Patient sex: M
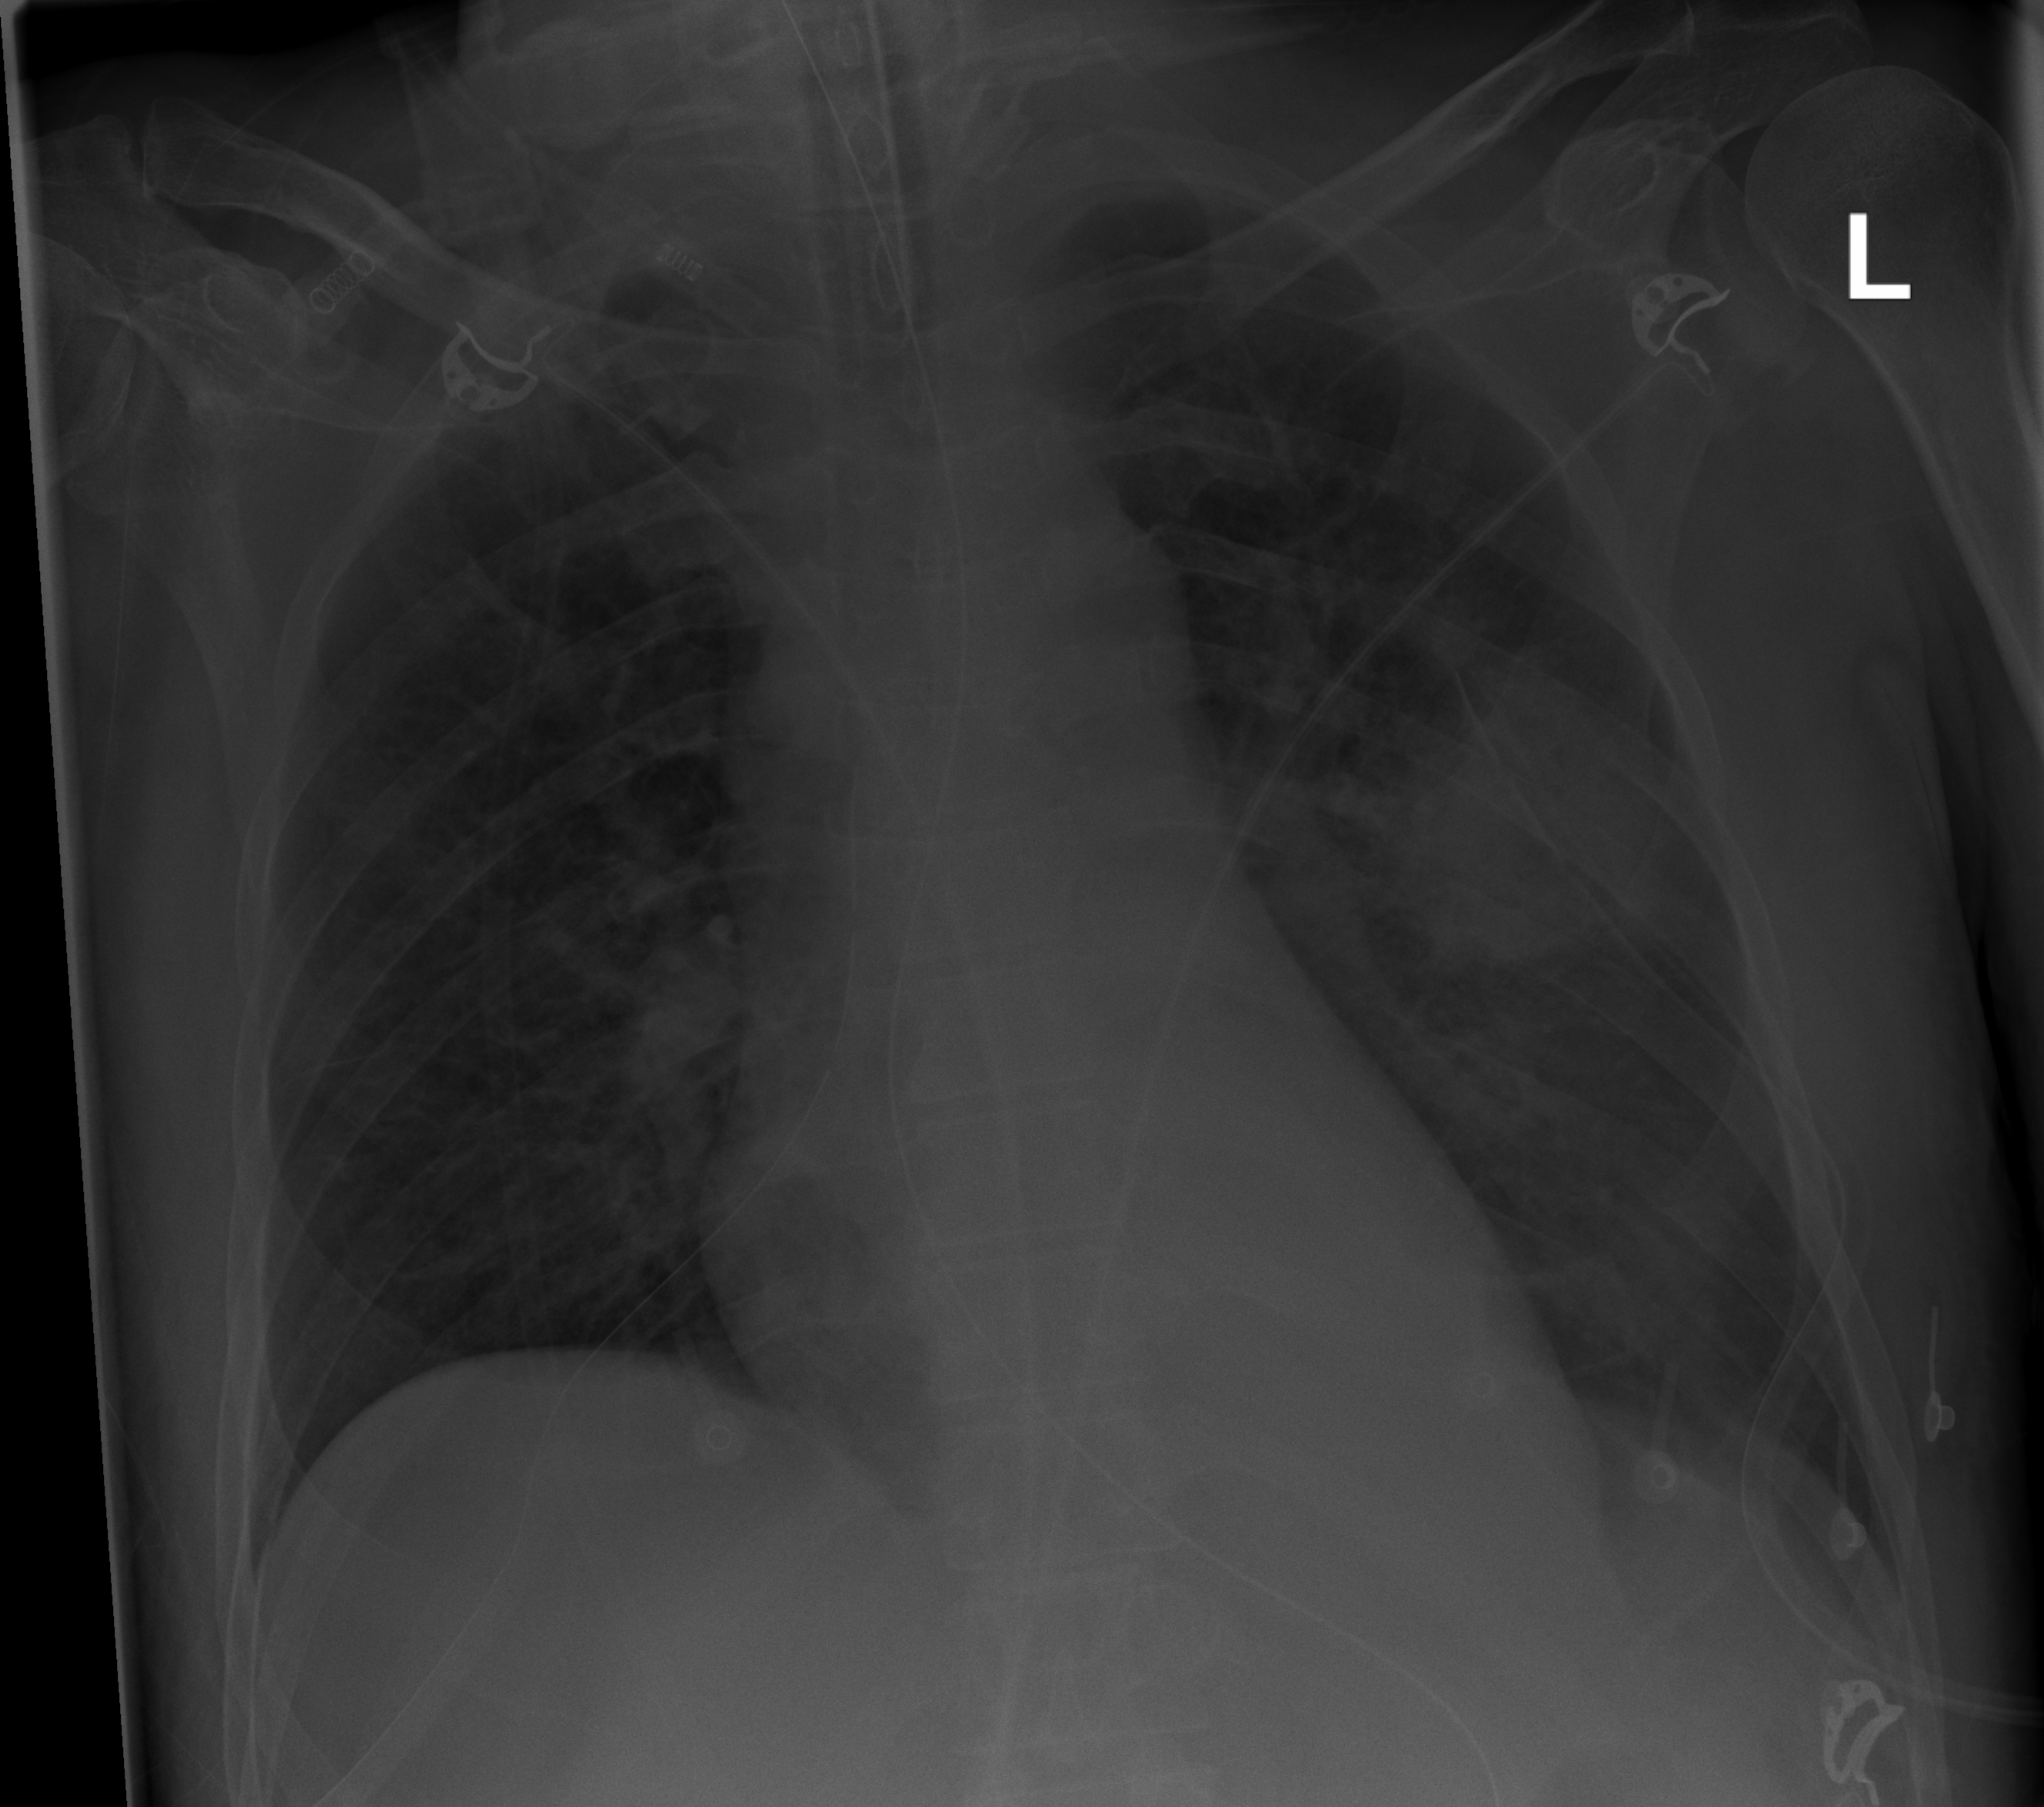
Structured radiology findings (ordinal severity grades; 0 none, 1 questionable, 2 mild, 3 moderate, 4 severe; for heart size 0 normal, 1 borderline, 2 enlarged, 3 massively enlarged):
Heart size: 0
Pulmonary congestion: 0
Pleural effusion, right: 0
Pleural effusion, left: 3
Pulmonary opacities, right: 0
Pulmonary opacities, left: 2
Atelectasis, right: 0
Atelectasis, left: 2